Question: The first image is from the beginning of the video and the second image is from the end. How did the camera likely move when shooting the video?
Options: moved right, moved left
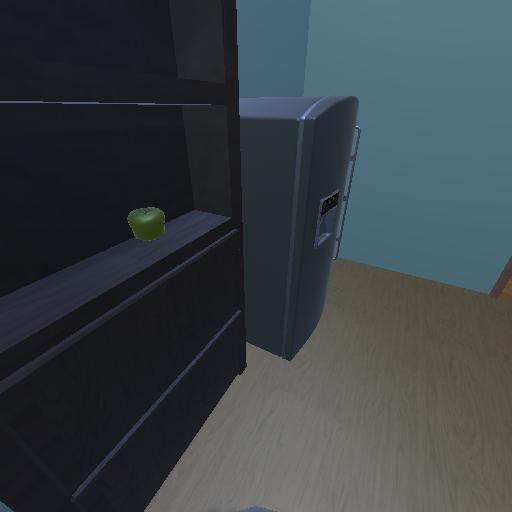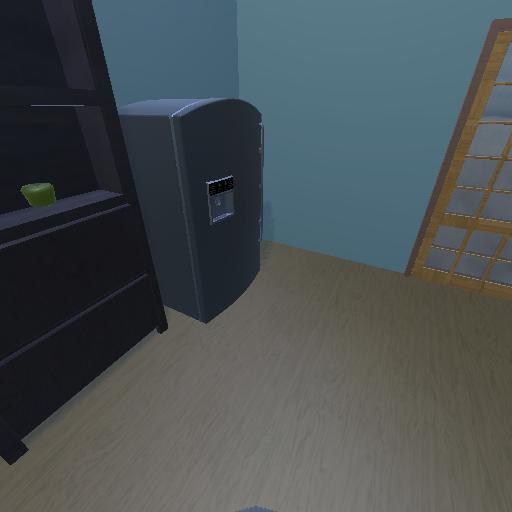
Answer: moved right